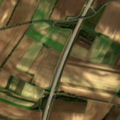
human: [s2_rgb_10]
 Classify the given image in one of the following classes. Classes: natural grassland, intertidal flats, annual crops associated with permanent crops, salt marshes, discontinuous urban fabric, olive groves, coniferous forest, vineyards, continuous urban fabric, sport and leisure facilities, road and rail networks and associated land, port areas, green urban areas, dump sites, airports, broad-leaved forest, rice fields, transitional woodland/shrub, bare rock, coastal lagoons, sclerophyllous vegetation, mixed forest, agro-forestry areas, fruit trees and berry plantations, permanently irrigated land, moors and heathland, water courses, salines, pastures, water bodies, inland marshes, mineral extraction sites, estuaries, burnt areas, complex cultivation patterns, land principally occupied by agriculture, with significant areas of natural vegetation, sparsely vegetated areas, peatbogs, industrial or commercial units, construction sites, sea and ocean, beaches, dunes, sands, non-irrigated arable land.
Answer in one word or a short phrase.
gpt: non-irrigated arable land, complex cultivation patterns, land principally occupied by agriculture, with significant areas of natural vegetation